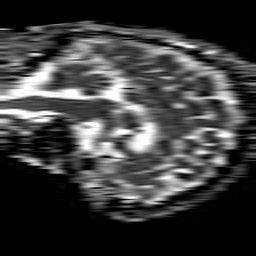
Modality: ADC
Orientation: sagittal
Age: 59
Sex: male
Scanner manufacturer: philips
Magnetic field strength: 1.5 T
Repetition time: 4.6 s
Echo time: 0.08631 s